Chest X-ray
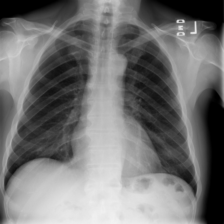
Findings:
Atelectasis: negative
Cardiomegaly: negative
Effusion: negative
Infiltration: negative
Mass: negative
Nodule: negative
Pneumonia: negative
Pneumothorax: negative
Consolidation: negative
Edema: negative
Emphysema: negative
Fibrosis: negative
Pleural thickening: negative
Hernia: negative